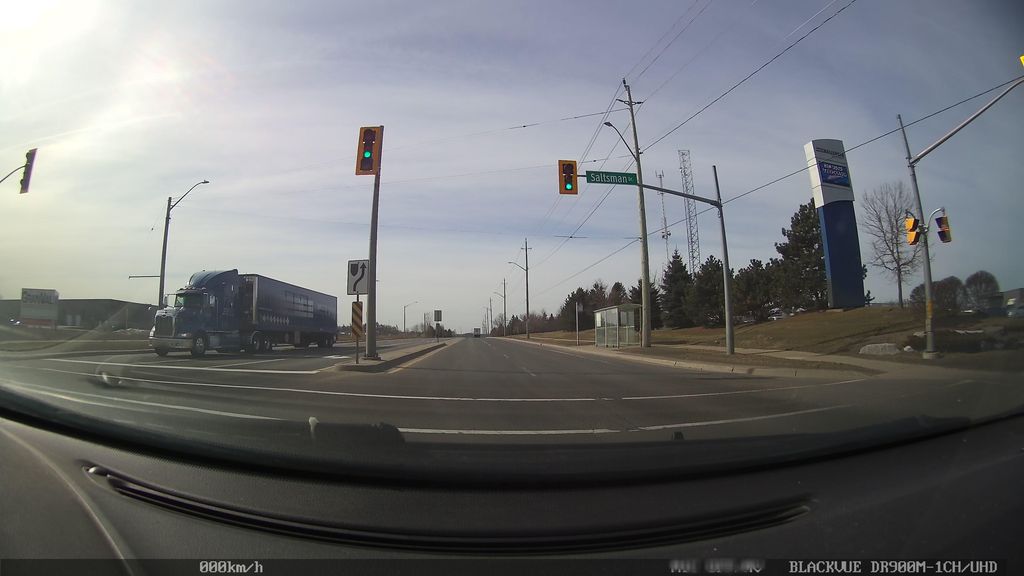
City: kitchener-waterloo